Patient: sex F, age 51
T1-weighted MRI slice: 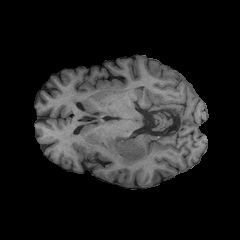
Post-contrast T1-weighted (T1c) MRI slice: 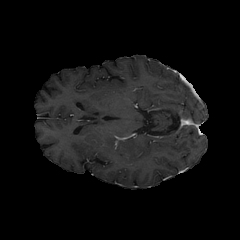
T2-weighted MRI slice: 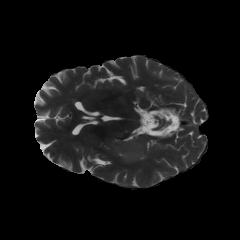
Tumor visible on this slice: yes
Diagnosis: Glioblastoma, IDH-wildtype
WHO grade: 4